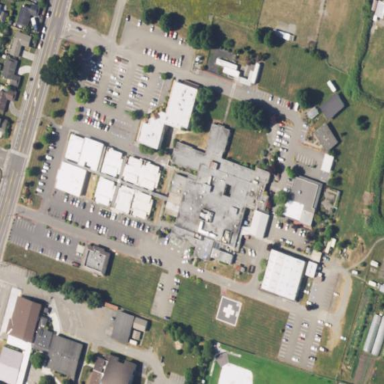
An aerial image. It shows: Hospital providing healthcare services.